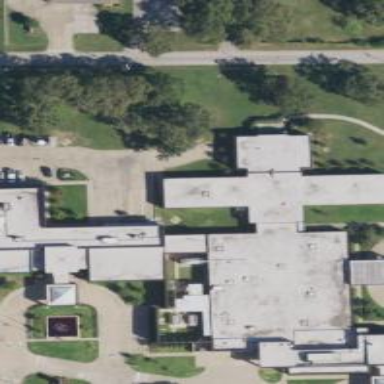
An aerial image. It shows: Hospital building.